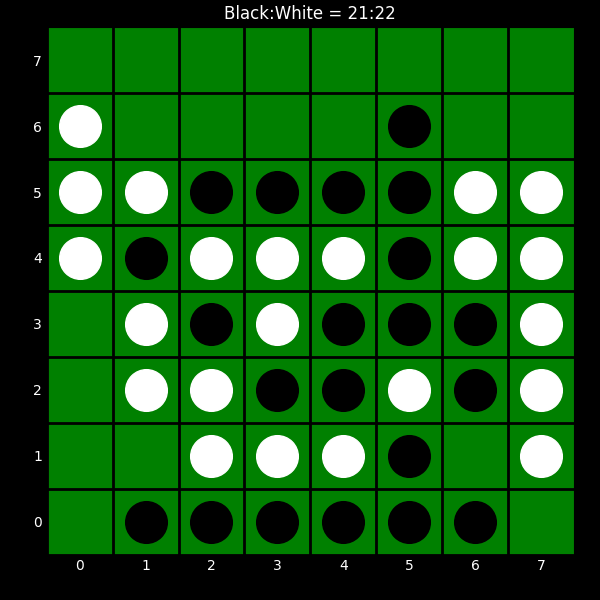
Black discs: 21
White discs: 22